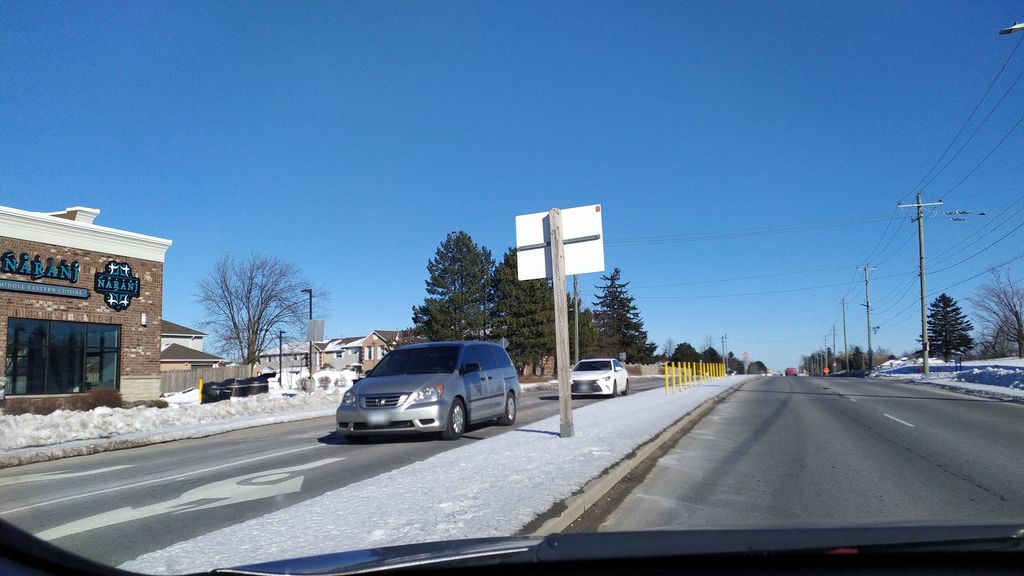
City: kitchener-waterloo